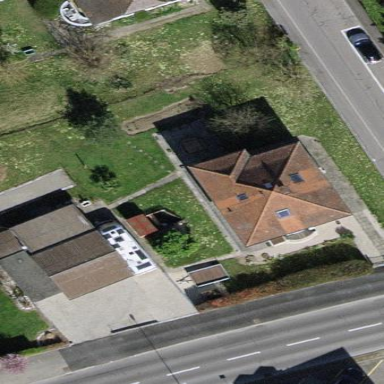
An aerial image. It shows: Detached building with hipped roof.